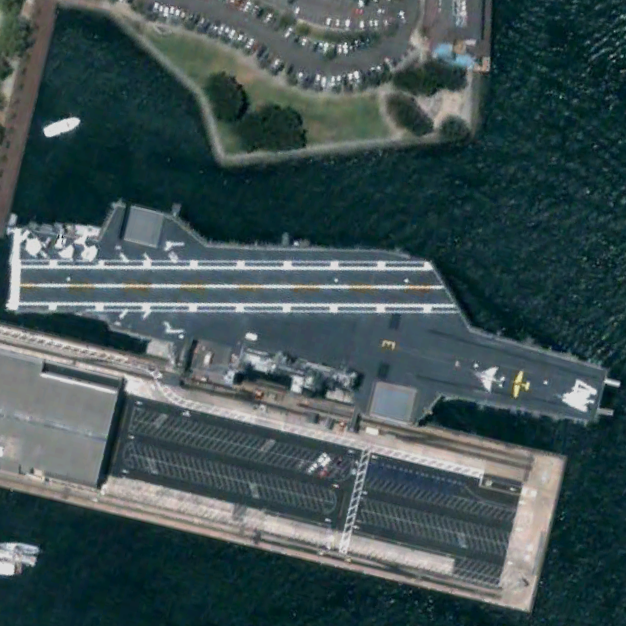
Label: aircraft_carrier